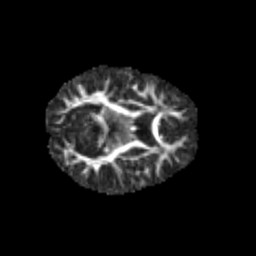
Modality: FA
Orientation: axial
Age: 5
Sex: female
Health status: healthy